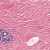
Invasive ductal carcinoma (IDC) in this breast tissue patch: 0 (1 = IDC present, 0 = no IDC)